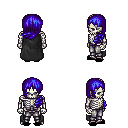
a pixel art fantasy rpg character, male body template, skeleton, black cape, metal pants, blue left-swept hairstyle, black slippers, four views (front, back, left, right), 2x2 character sprite sheet, small pixel art, hard edges, no anti-aliasing